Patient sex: F
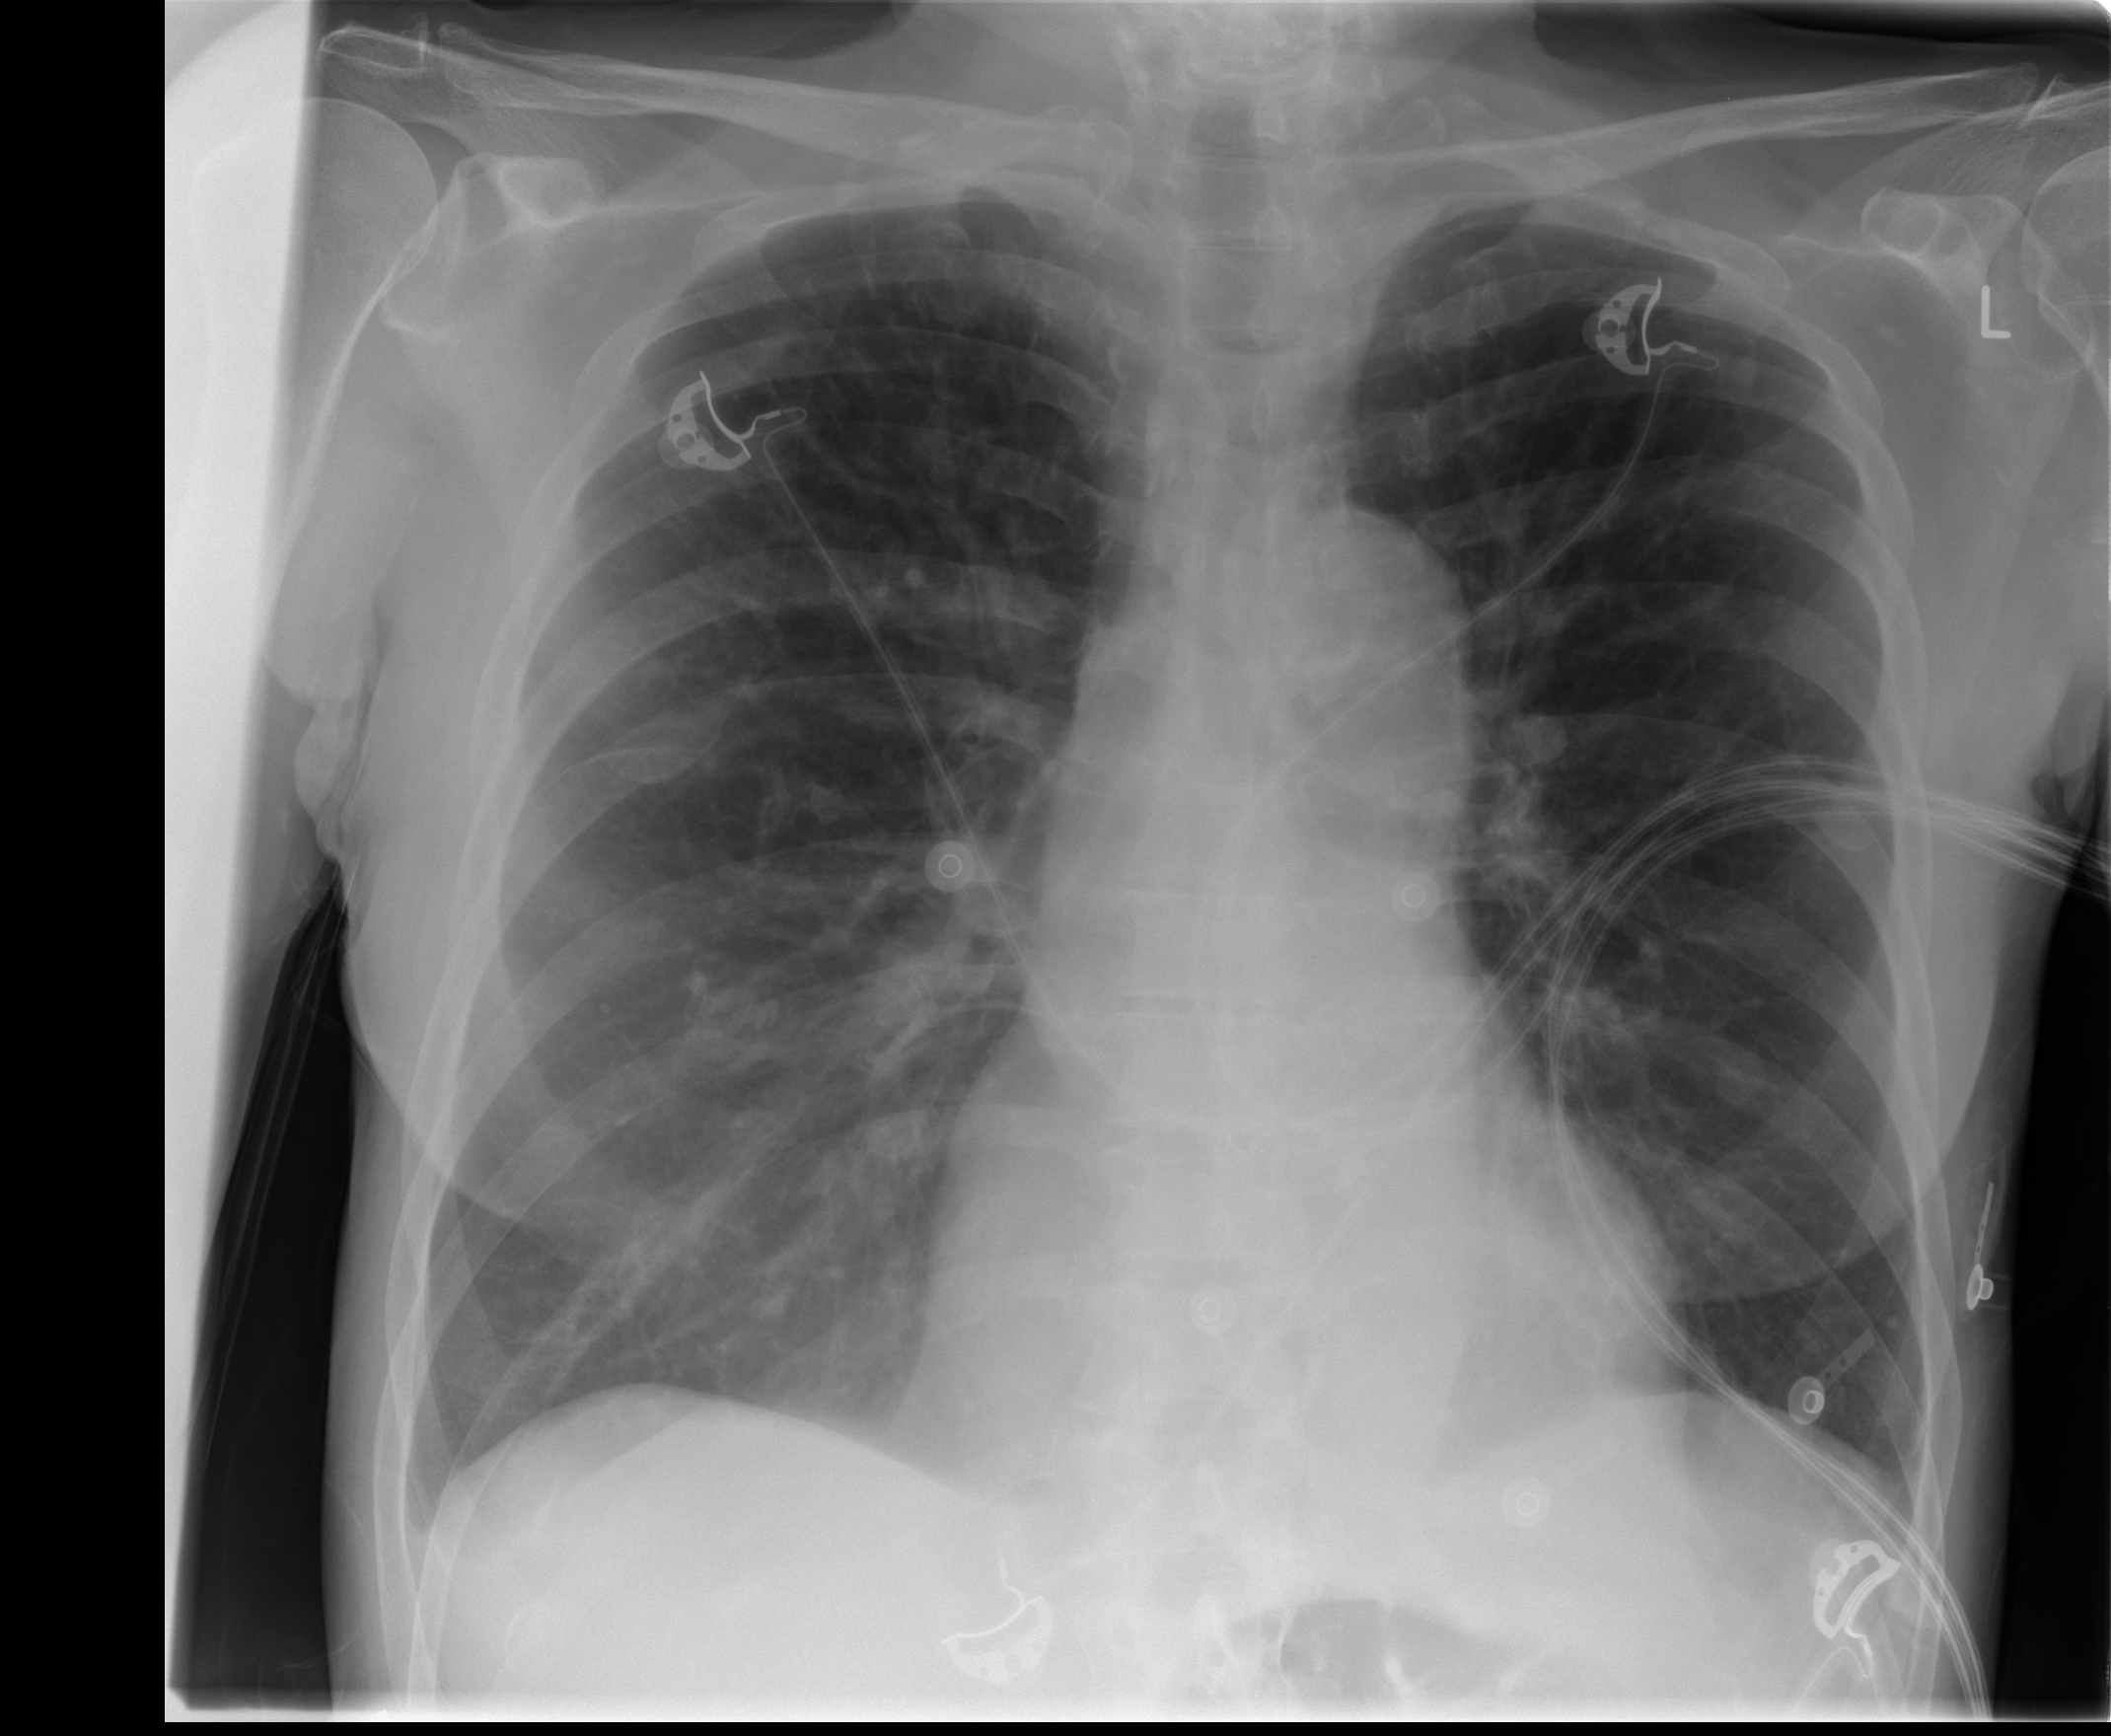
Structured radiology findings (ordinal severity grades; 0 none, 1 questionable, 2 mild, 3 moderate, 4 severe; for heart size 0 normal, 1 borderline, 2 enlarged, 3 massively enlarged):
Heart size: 2
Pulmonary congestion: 0
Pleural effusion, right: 0
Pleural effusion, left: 0
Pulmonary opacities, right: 0
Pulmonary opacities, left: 0
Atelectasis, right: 2
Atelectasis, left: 2